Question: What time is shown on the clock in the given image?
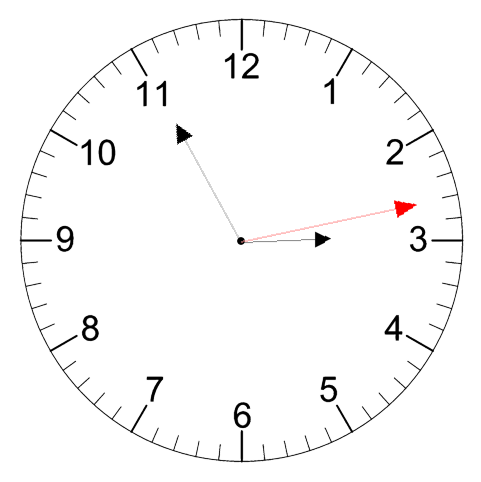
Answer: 02:55:13